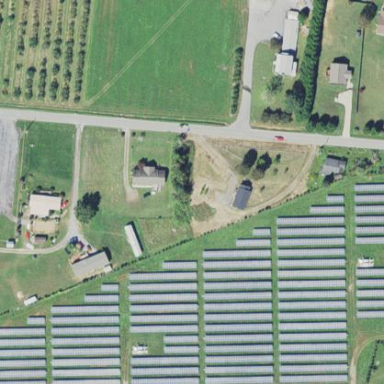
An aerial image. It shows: Solar photovoltaic power plant surrounded by fence.